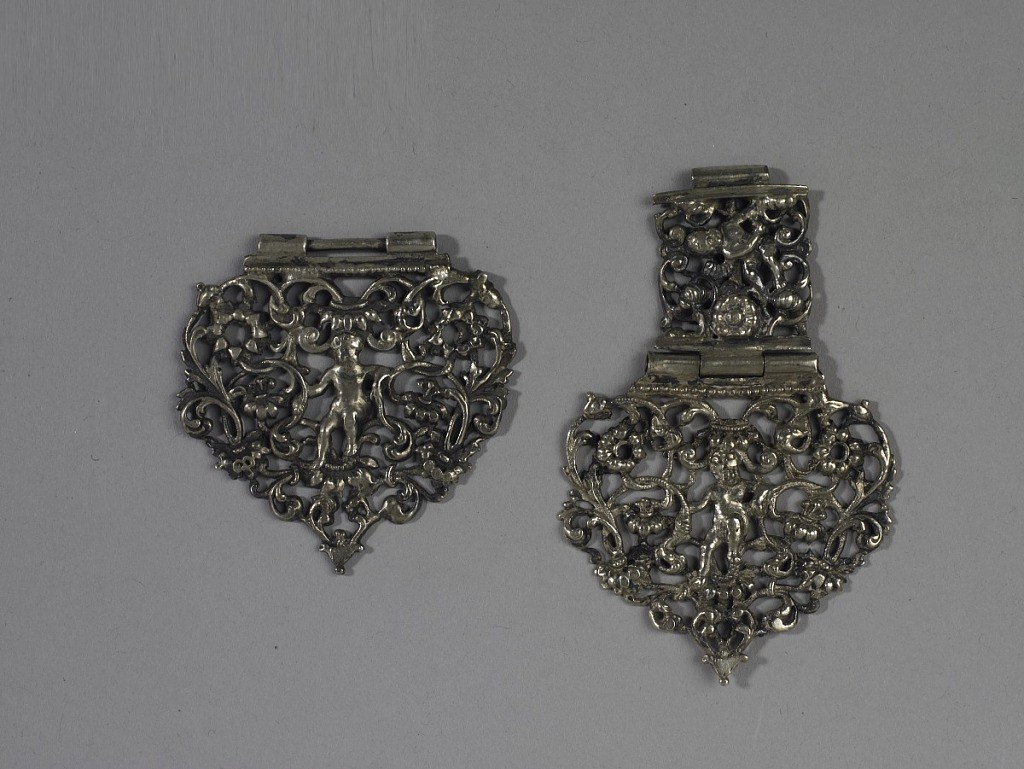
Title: Book Clasp
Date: probably 17th century
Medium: silver
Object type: clasp
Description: Two hinged parts of heart-shaped clasp, relief decorated with scroll and openwork and putti; single piece identical to hinged parts.